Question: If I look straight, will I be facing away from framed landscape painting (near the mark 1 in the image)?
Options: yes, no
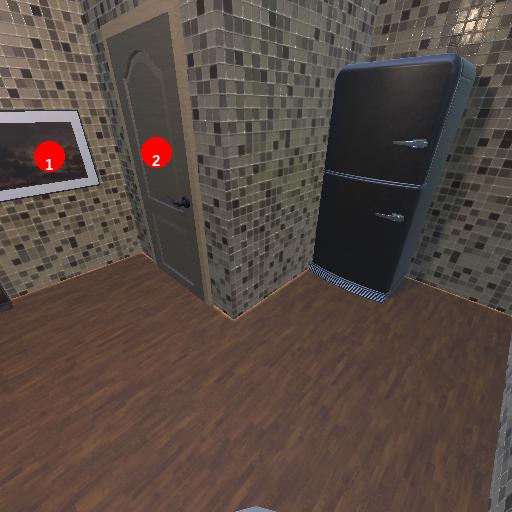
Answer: yes